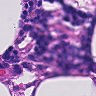
Metastatic tissue present: no